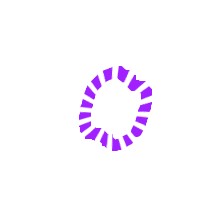
Shape: circle